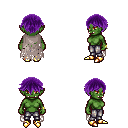
a pixel art fantasy rpg character, female body template, orc, green skin, gray tattered cape, metal pants, purple short bangs hairstyle, bracelets, gold boots, four views (front, back, left, right), 2x2 character sprite sheet, small pixel art, hard edges, no anti-aliasing